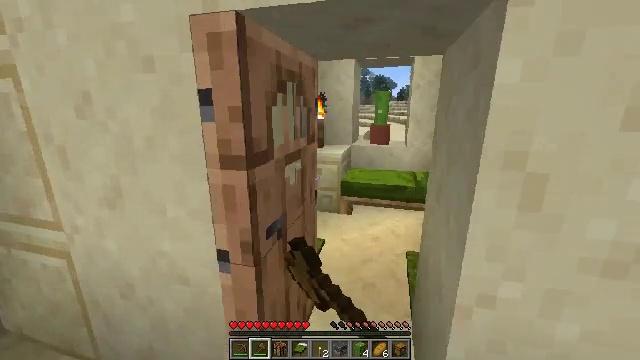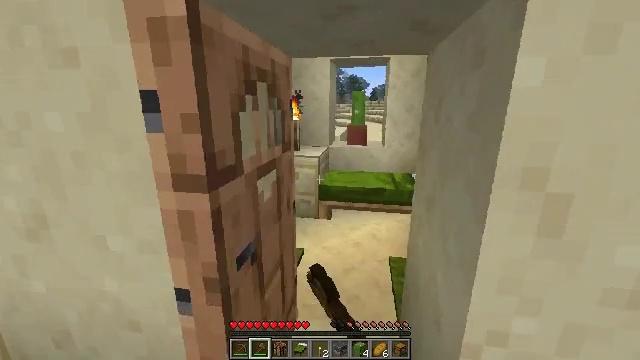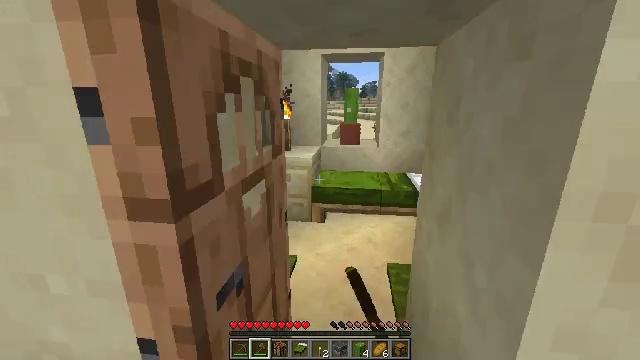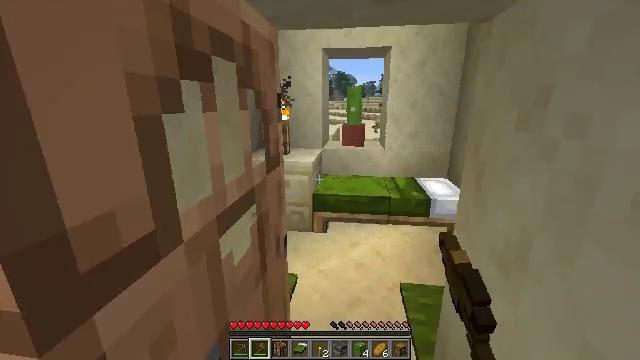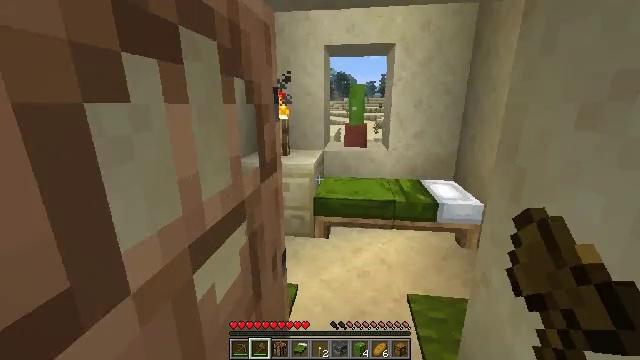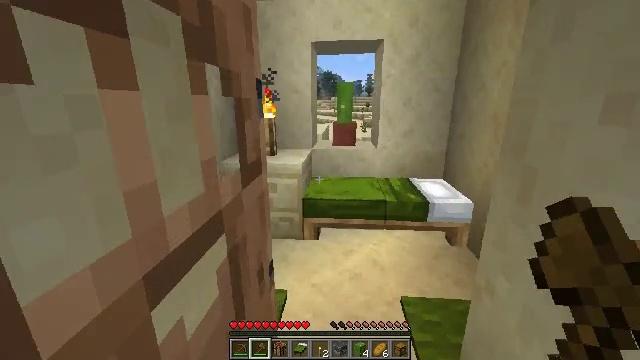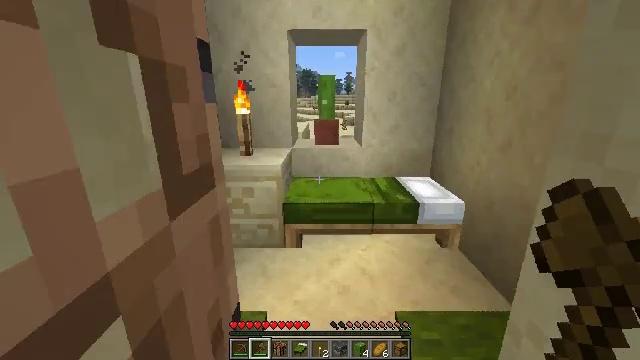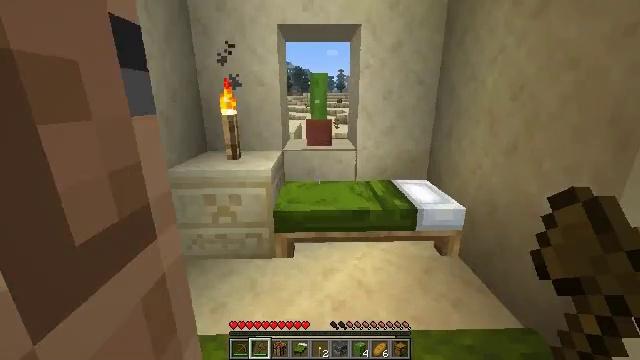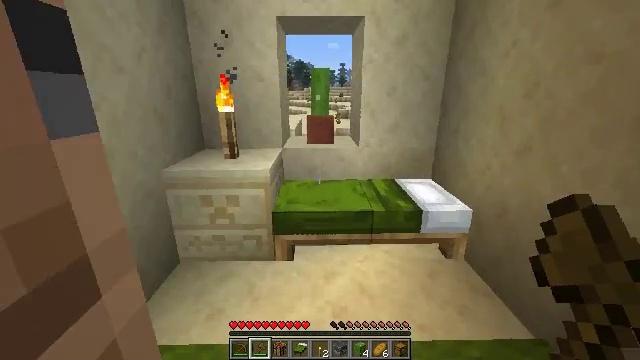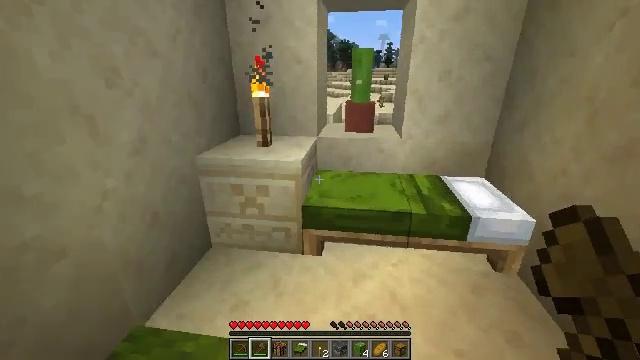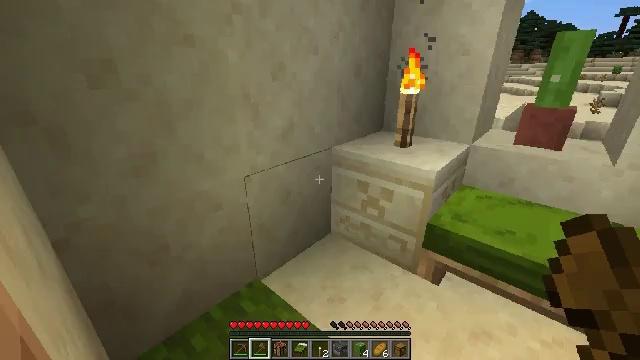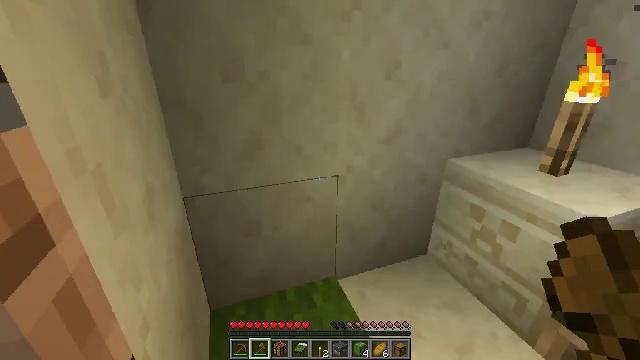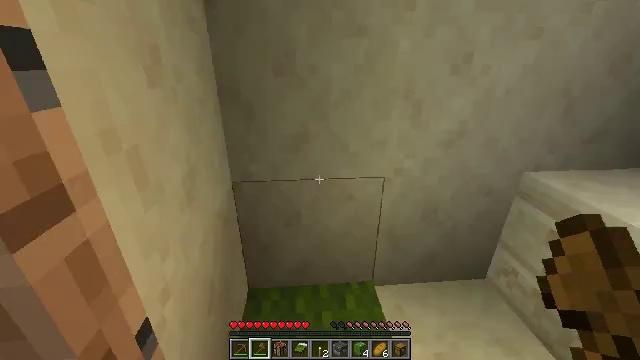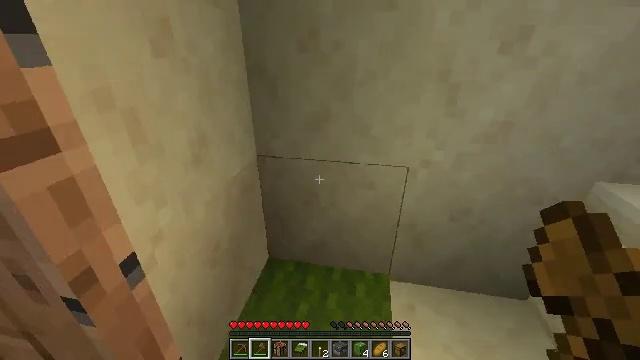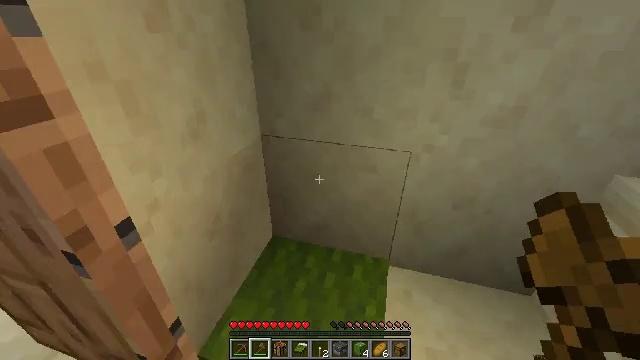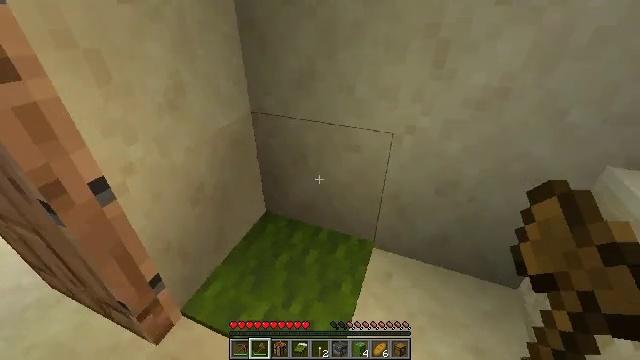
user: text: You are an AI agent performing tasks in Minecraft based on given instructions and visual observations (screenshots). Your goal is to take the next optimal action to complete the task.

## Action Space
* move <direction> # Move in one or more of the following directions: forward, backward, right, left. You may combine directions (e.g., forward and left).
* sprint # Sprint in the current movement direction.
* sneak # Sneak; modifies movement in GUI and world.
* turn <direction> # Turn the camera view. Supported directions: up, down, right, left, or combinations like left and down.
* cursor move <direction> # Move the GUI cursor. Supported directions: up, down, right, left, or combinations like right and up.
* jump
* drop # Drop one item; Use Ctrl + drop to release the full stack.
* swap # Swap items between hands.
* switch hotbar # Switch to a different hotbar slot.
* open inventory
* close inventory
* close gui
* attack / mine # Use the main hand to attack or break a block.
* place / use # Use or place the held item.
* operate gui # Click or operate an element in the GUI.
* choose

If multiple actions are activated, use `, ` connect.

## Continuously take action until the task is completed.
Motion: motion action
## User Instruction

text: Break the hay block to collect it.
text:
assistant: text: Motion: move forward, turn right
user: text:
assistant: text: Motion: move forward, turn right
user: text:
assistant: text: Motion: move forward
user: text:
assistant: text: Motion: move forward
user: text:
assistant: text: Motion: move forward, turn right
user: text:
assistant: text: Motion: move forward and move left, turn right
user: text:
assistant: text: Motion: move forward and move left, turn right
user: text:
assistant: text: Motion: move forward, turn down
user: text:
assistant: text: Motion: move forward and move right, turn left and down
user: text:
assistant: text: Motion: move forward and move right, turn left and down
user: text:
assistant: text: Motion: move forward and move right, turn left
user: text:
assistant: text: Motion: move right, turn left and down
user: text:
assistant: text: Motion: move right, turn left and down
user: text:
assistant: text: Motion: move right, turn left and down
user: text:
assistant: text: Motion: turn left and down
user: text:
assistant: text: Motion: turn left and down
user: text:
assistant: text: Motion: turn left and down
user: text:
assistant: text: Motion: turn left and up
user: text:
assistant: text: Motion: turn left and up
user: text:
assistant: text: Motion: move forward, turn left and up
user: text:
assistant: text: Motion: move forward
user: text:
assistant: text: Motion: move forward
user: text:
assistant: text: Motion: move forward
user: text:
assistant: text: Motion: move forward, turn right and up
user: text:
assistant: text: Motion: move forward, turn right and up
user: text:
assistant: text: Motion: move forward, turn right and up
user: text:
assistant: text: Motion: move forward, turn right and up
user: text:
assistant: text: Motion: move forward, turn right and up
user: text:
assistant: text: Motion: move forward, turn right
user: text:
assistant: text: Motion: move forward